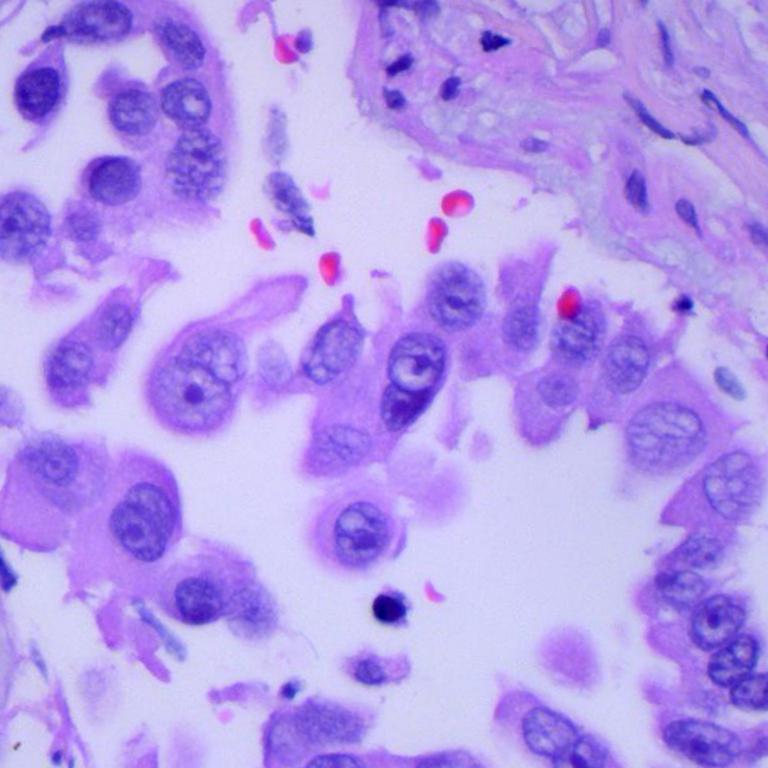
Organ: lung
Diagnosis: adenocarcinomas